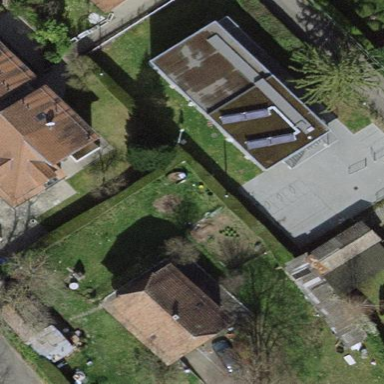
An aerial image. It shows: Garden enclosed by fence.